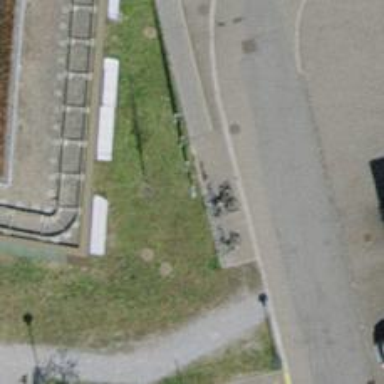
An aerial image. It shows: Flagpole which is man-made.